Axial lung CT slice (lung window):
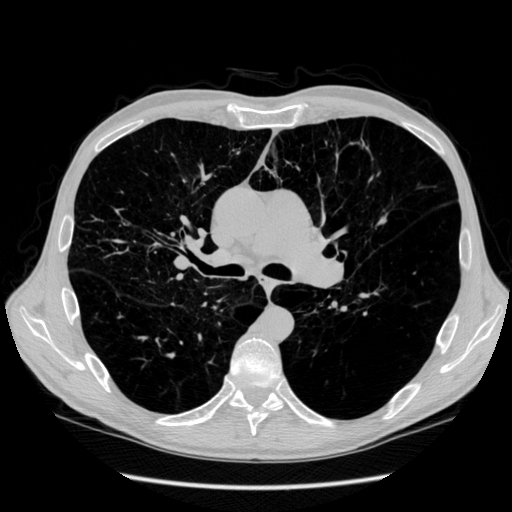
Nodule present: no